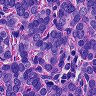
Metastatic tissue present: yes